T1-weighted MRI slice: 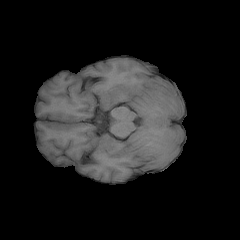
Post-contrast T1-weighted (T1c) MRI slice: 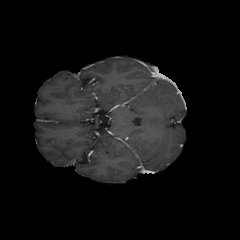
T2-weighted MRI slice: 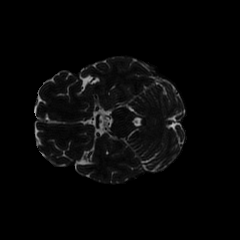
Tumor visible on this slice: no